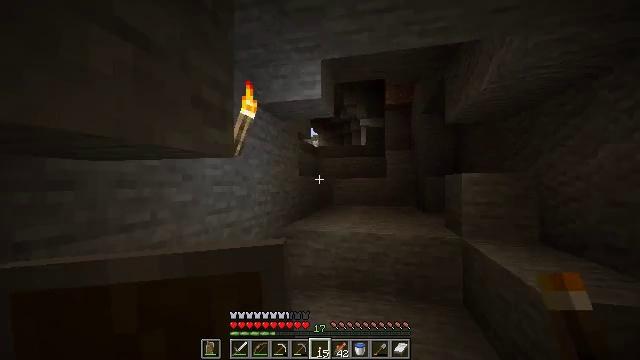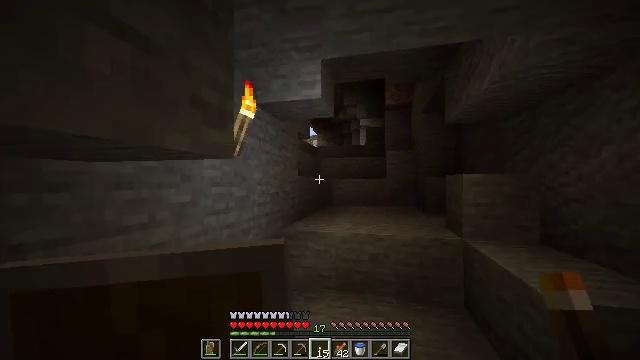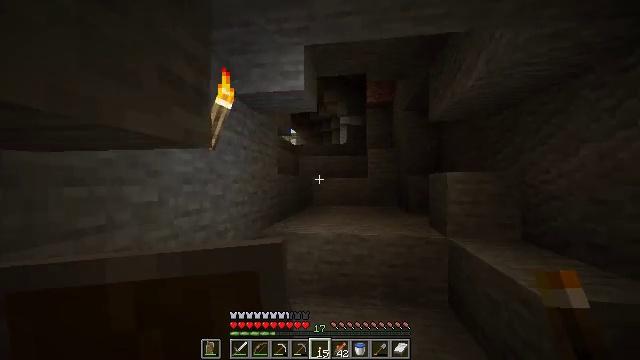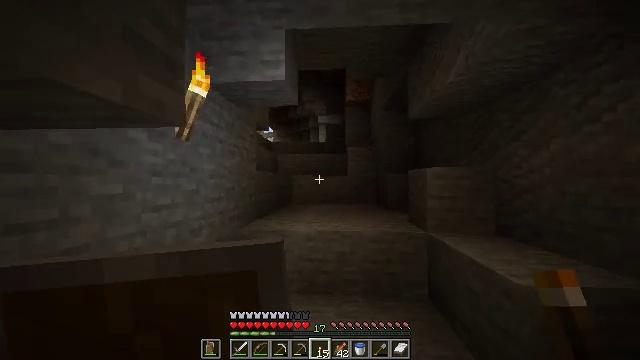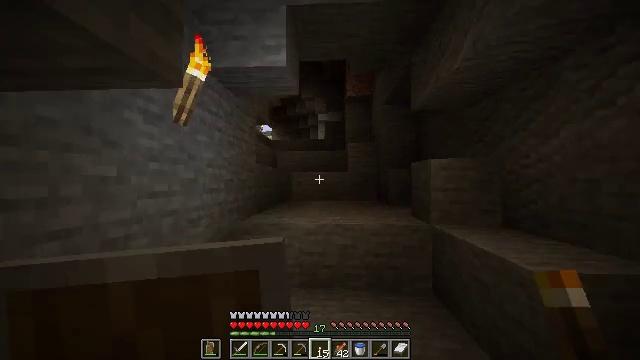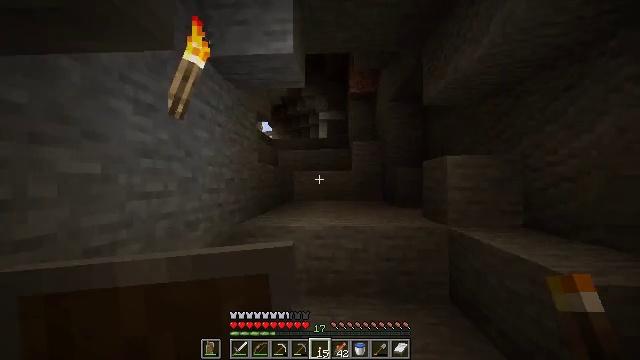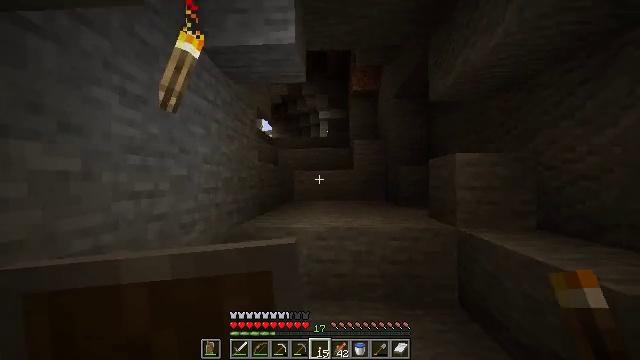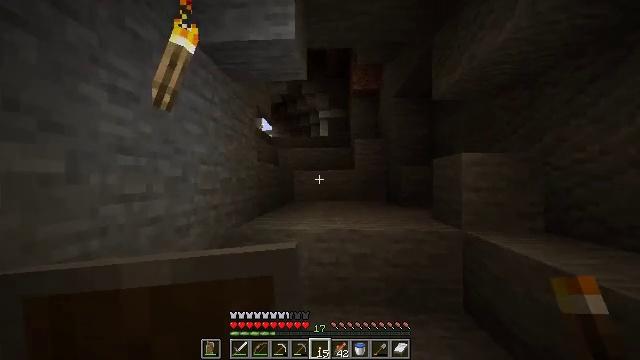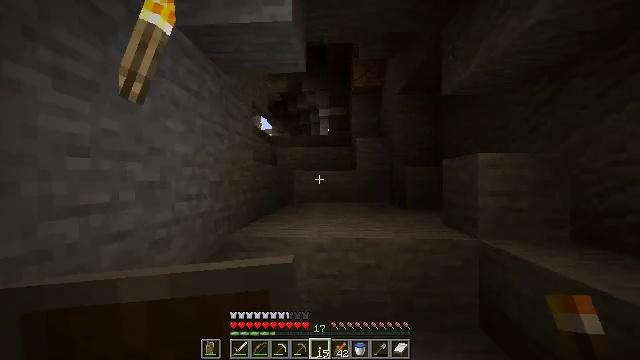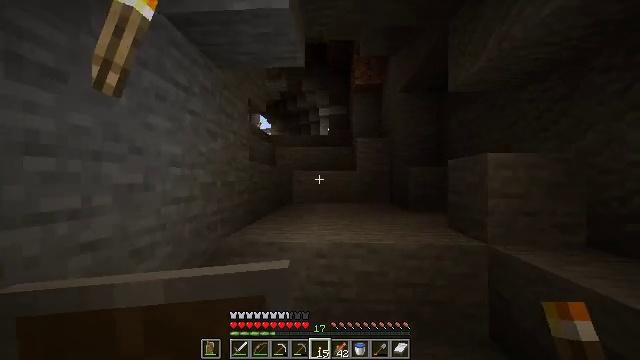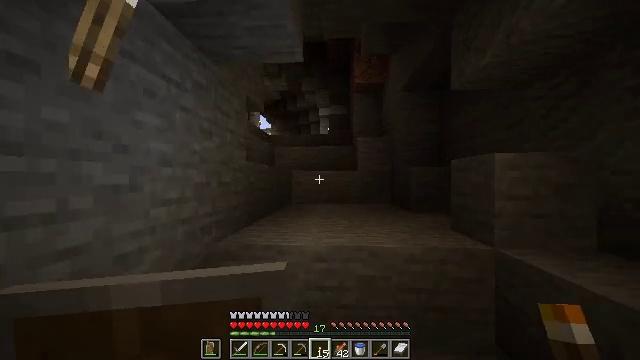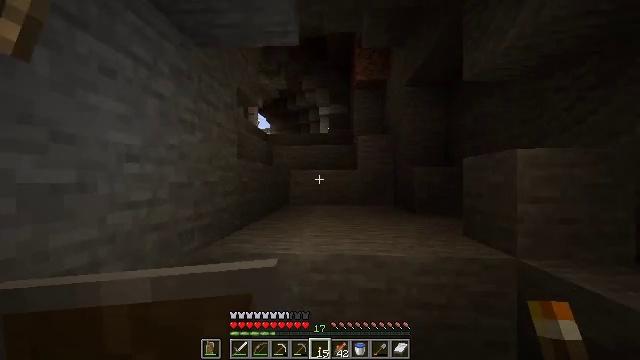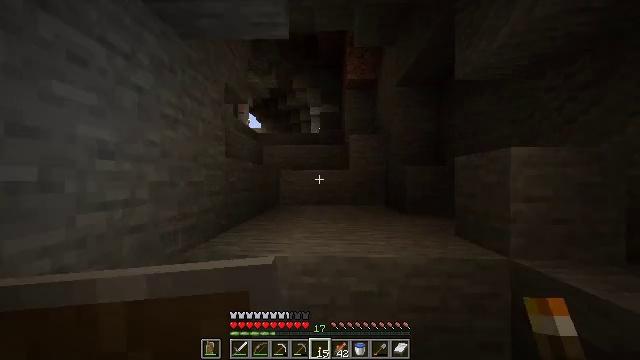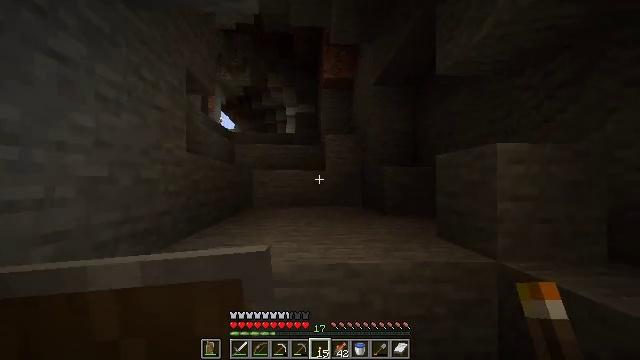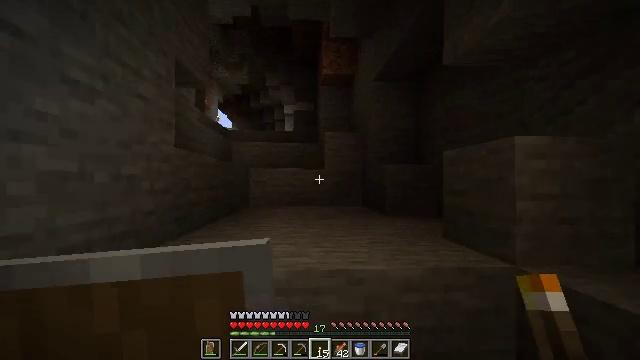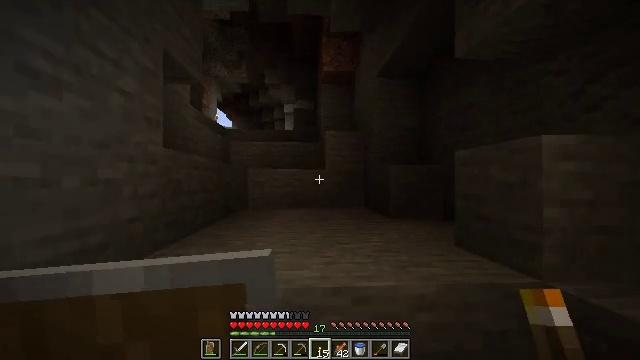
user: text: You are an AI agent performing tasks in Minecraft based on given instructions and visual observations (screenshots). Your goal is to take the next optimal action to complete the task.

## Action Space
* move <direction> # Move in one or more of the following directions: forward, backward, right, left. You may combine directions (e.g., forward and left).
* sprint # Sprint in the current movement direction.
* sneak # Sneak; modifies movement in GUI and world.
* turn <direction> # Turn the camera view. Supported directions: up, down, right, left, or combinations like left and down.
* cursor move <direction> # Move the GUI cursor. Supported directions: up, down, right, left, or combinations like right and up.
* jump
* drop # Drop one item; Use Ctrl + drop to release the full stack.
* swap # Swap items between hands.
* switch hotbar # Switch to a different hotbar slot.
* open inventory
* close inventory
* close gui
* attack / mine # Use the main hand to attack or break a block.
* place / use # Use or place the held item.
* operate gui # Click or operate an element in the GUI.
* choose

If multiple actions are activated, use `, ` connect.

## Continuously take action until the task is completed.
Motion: motion action
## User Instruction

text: Transform redstone dust into a solid redstone block.
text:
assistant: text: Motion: move forward
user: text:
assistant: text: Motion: move forward, turn right
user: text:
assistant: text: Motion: move forward, turn right
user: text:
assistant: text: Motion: move forward
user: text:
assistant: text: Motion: move forward
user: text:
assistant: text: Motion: move forward
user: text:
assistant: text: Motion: move forward
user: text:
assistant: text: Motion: move forward
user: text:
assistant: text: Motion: move forward
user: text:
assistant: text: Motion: move forward
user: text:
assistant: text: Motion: move forward
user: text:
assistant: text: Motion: move forward, turn right
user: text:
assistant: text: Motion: move forward, turn right
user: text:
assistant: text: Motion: move forward
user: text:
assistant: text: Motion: move forward
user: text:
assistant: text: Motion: move forward
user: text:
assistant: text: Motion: move forward, jump
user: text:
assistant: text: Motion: move forward, jump
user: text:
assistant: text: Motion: move forward, jump
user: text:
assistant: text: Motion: move forward
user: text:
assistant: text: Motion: move forward
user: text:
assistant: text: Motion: move forward, turn left
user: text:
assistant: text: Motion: move forward, sprint, turn left
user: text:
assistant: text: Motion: move forward, sprint, turn left
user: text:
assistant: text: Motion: move forward, sprint, turn left
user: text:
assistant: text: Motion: move forward, turn left
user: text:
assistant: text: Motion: move forward
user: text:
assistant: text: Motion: move forward
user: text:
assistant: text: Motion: move forward
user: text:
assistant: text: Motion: move forward